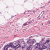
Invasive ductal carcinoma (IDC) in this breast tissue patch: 0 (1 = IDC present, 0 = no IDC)